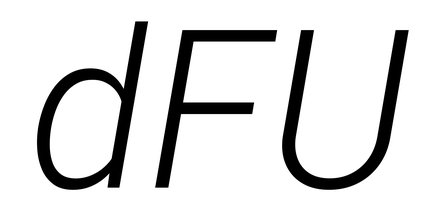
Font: Roboto-Italic_Light_Italic